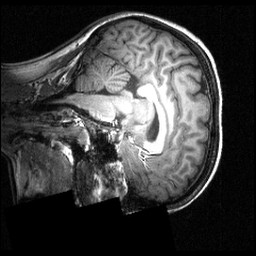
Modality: T1w
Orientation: sagittal
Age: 23
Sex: female
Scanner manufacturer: siemens
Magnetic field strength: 3.951 T
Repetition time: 1.5 s
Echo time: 0.00335 s